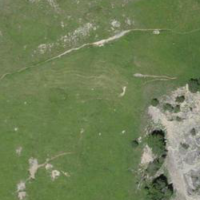
EUNIS habitat code: 26
Species observed at this site:
Hieracium villosum